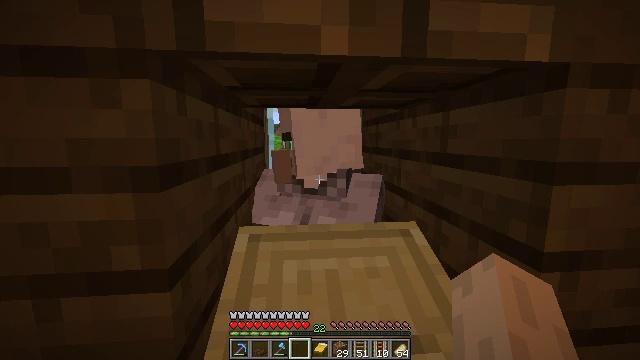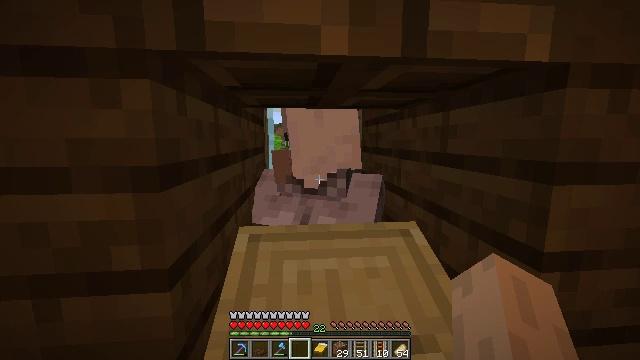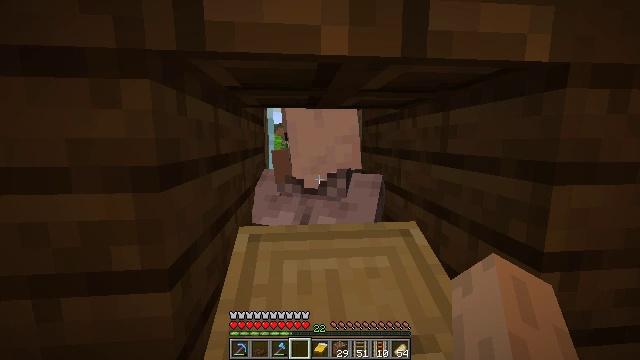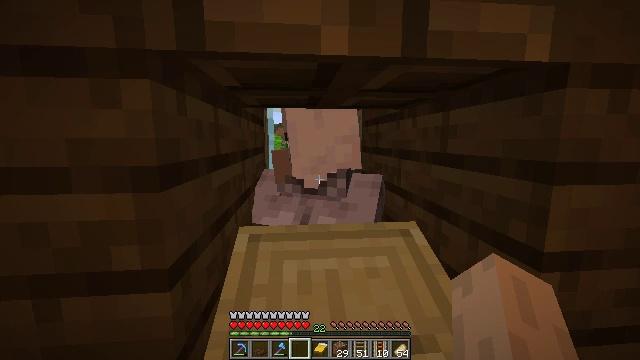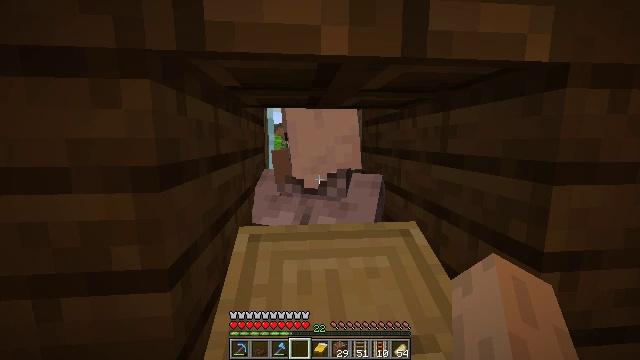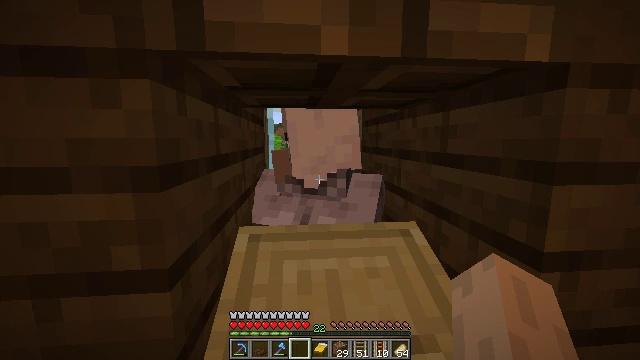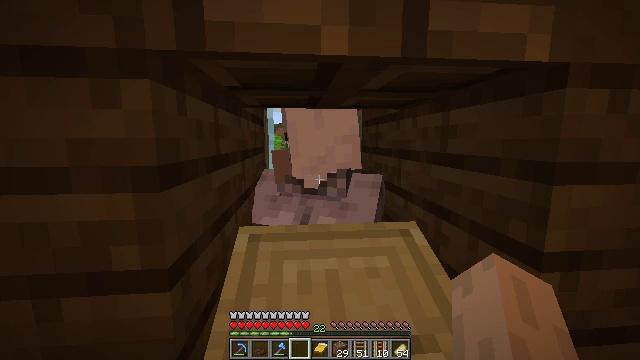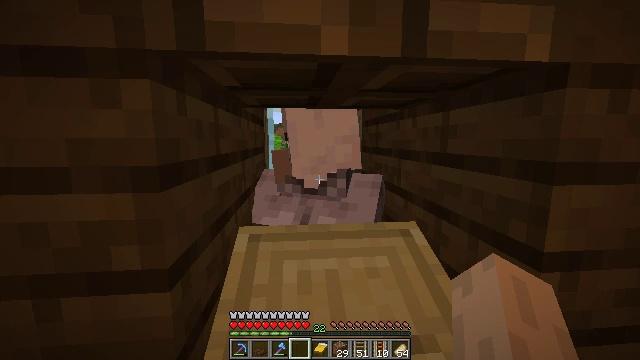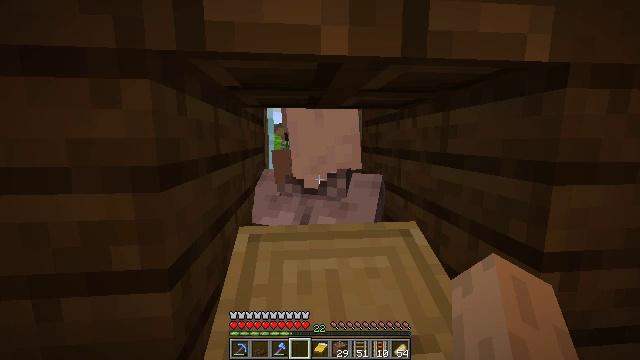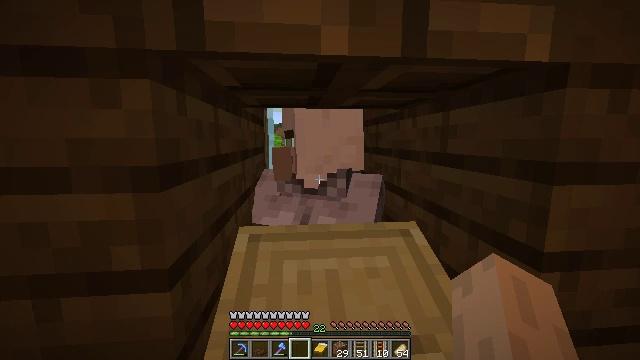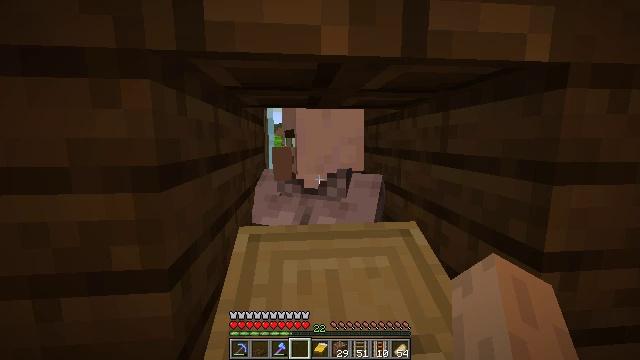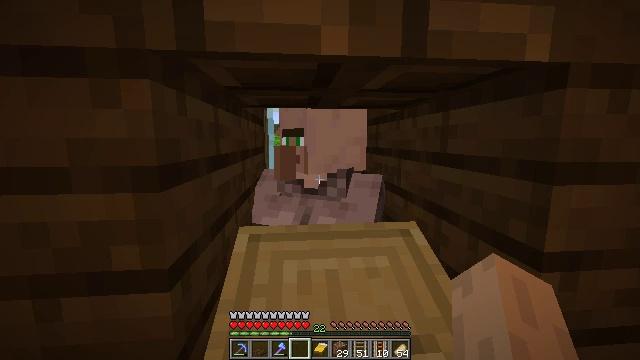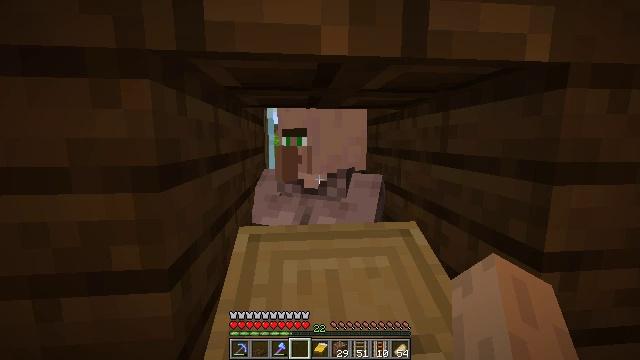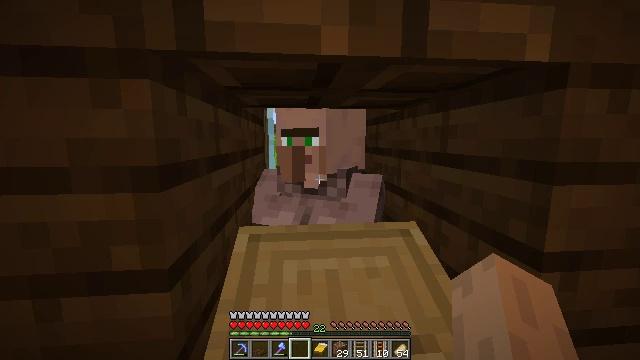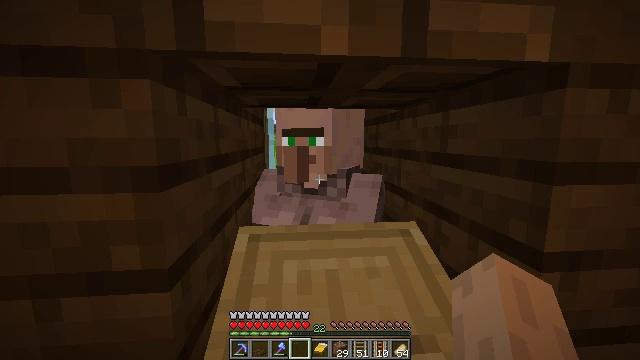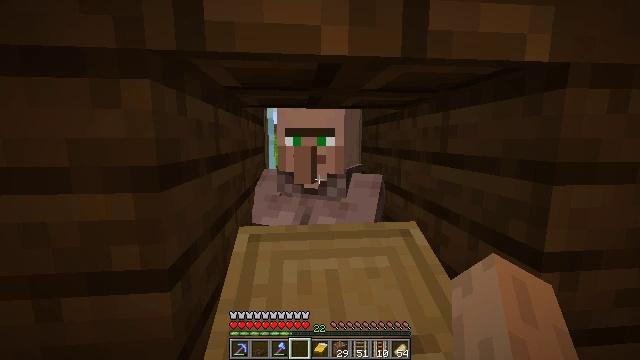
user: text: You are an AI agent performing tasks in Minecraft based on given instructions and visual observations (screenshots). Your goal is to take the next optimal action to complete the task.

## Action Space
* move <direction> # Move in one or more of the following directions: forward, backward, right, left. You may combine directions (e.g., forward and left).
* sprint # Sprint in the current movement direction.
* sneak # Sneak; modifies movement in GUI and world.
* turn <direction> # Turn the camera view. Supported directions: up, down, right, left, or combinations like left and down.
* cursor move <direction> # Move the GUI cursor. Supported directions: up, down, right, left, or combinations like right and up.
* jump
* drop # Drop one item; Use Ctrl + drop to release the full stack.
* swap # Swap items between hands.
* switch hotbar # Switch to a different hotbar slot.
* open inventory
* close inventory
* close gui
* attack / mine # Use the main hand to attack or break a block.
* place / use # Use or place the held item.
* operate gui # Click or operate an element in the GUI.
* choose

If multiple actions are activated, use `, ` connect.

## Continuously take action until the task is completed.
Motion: motion action
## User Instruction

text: Retrieve dark oak planks for building.
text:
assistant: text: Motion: no_op
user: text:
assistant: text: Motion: no_op
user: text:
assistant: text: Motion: no_op
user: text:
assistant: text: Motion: no_op
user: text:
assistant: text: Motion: no_op
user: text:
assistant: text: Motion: no_op
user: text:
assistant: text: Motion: no_op
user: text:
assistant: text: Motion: no_op
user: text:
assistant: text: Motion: no_op
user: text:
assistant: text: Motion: no_op
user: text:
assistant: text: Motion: no_op
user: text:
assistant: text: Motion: no_op
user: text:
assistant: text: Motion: no_op
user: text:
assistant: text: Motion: no_op
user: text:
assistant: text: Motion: no_op
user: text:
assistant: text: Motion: no_op
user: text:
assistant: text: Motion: no_op
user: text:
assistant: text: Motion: no_op
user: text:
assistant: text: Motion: no_op
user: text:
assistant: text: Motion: no_op
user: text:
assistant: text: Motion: no_op
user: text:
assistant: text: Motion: no_op
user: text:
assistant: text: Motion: no_op
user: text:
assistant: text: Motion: no_op
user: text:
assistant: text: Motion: no_op
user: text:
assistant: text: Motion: no_op
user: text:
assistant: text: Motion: no_op
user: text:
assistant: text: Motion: no_op
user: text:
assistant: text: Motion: no_op
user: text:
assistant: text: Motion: no_op